Aerial crown-view tile of a tropical tree (Barro Colorado Island, Panama), acquired 20250512:
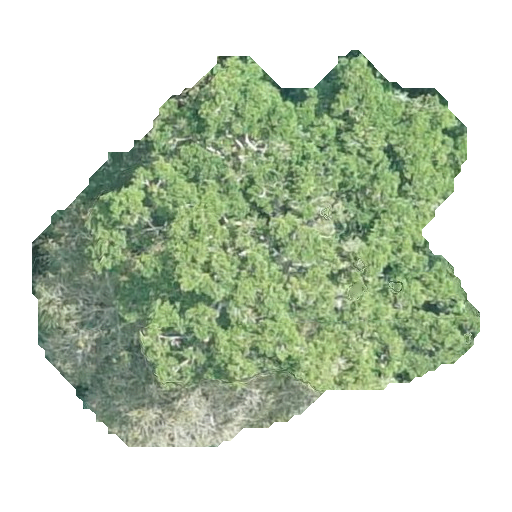
Species: Brosimum alicastrum
GBIF accepted scientific name: Brosimum alicastrum
Crown area: 183.772 m²